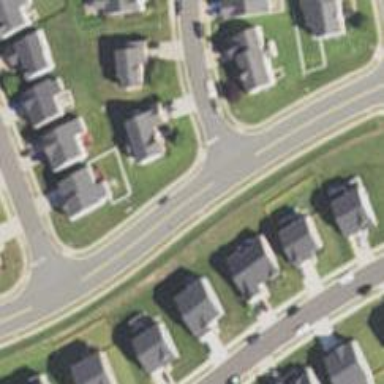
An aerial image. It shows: Residential road with asphalt surface.